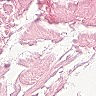
Metastatic tissue present: no